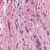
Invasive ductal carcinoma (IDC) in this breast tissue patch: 0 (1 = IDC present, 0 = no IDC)